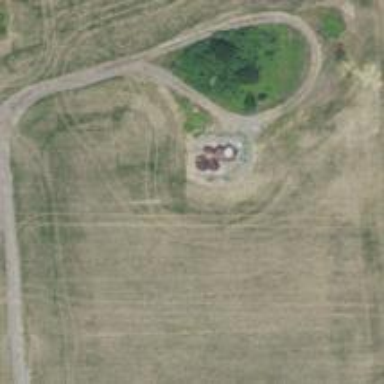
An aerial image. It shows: Storage tank with man-made structure.